Question: I have question with 'express'
'''
const express = require('express')
const app = express()
const port = 8080
app.use(express.static('public'))
app.use('/css', express.static(__dirname + 'public/css'))
app.use('/js', express.static(__dirname + 'public/js'))
app.use('/img', express.static(__dirname + 'public/img'))
app.set('views', './views')
app.set('view engine', 'ejs')
app.get('/signin', (req, res) => {
res.render('signin')
})
app.listen(port, () => {
console.log('server is listening to port: 8080')
})
app.use(function(req, res, next) {
res.status(404);
// respond with html page
if (req.accepts('html')) {
res.end('404 - Not Found');
return;
}
// respond with json
if (req.accepts('json')) {
res.json({ error: 'Not found' });
return;
}
});
'''
'''
public
css
signin.css
img
js
views
signin.ejs
server.js
'''
'''
<!DOCTYPE html>
<html lang="en">
<head>
<meta charset="UTF-8">
<meta http-equiv="X-UA-Compatible" content="IE=edge">
<meta name="viewport" content="width=device-width, initial-scale=1.0">
<title>Document</title>
<link rel="stylesheet" href="../public/css/signin.css">
</head>
<body>
<h1>works</h1>
</body>
</html>
'''
'''
body{
color: yellow;
}
'''
and the error is

'''
http://localhost:8080/public/css/signin.css [HTTP/1.1 404 Not Found 4ms]
'''
Can someone help me?
What is the error
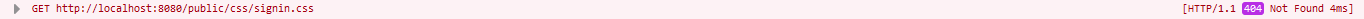
Answer: I can identify two issues.
First is that the code just concatenates '__dirname + 'public/css''. The '__dirname' does not include a trailing slash, so if your path is '/home/foo', you'll get a path like '/home/foopublic/css'. Use <URL> instead.
Second, the HTML appears to refer to the CSS file relative to the location of the HTML on your disk. As there is already a handler for the path '/css' set which serves files from the css directory on your disk, the correct path would be '/css/signin.css' instead of '../public/css/signin.css'.
So, on the node.js side:
'''
const path = require('path')
app.use('/css', express.static(path.join(__dirname, 'public/css')))
app.use('/js', express.static(path.join(__dirname, 'public/js')))
app.use('/img', express.static(path.join(__dirname, 'public/img')))
'''
Although you don't really even need these, as there 'app.use(express.static('public'))' middleware already serves the files and directories from the 'public' directory.
And the HTML:
'''
<link rel="stylesheet" href="/css/signin.css">
'''